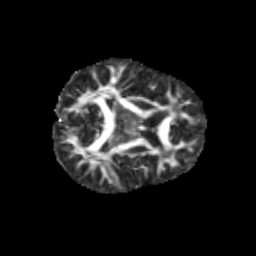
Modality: FA
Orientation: axial
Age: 9
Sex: male
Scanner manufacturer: siemens
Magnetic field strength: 3 T
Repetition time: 3.8 s
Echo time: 0.07 s